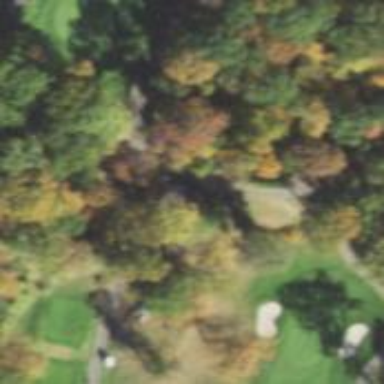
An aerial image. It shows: Path for both road and golf.